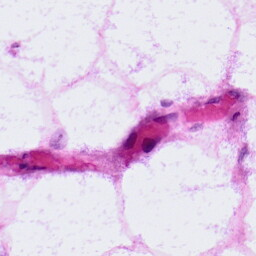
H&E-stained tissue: LymphNode